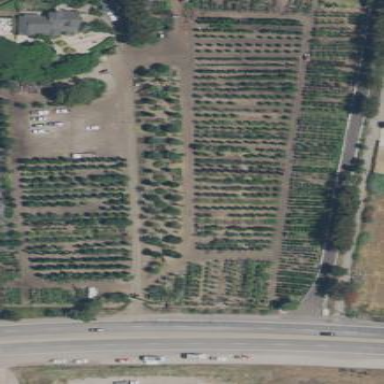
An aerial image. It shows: Plant nursery area.